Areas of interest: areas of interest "Factory"
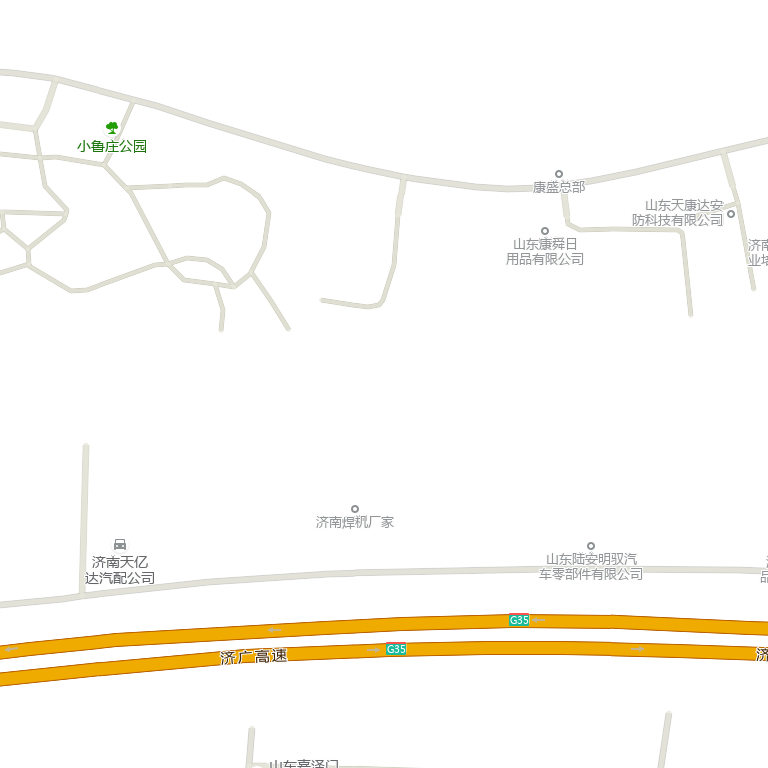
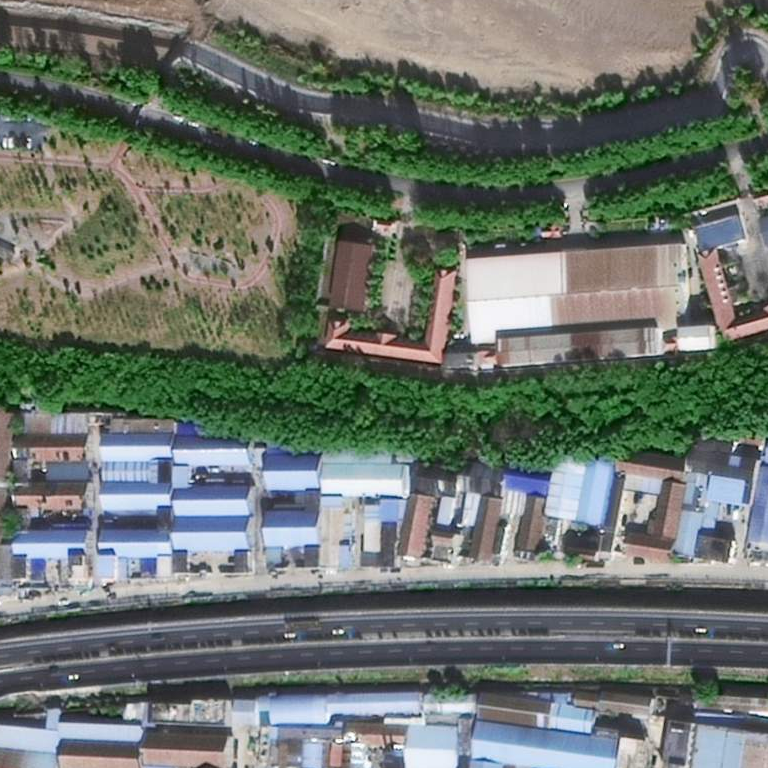